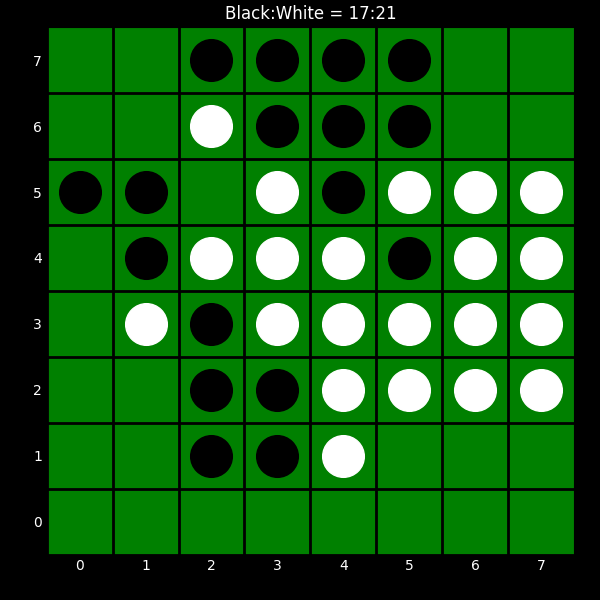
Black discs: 17
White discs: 21